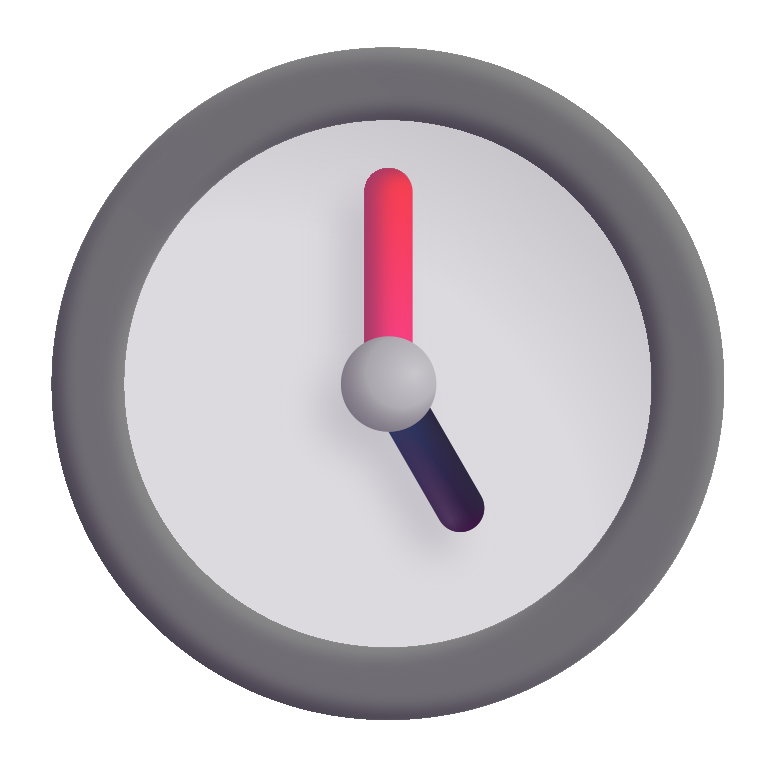
five oclock color